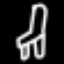
Label: chair